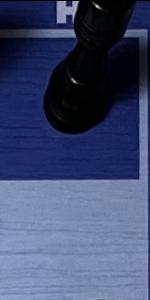
Label: Empty